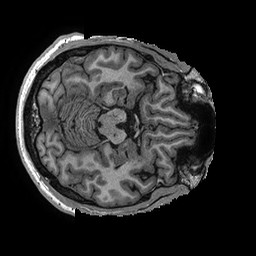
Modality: T1w
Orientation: axial
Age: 37
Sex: male
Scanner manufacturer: ge
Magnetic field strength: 3 T
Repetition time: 0.006952 s
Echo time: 0.00292 s